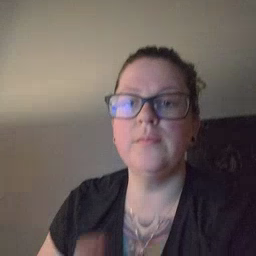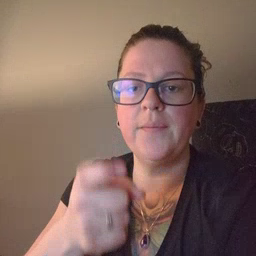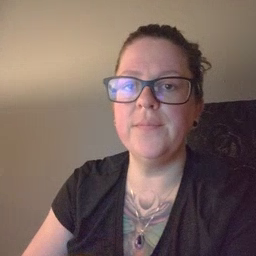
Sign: gift